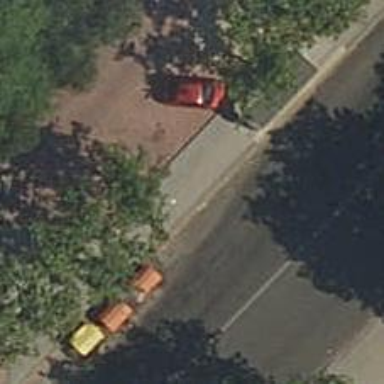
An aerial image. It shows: Pedestrian road.